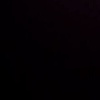
Label: space